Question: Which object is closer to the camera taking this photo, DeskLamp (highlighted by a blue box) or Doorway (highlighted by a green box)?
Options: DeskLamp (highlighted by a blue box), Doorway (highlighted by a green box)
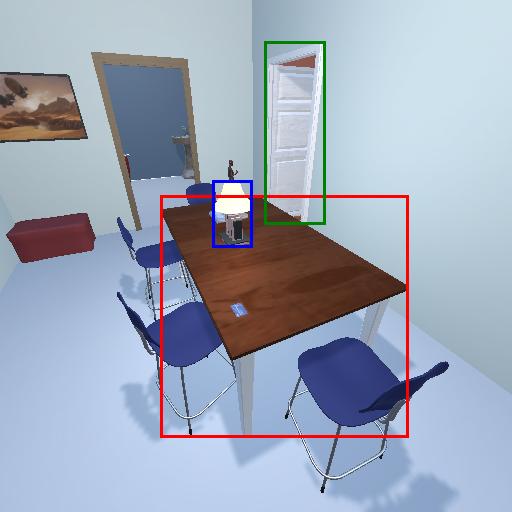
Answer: DeskLamp (highlighted by a blue box)